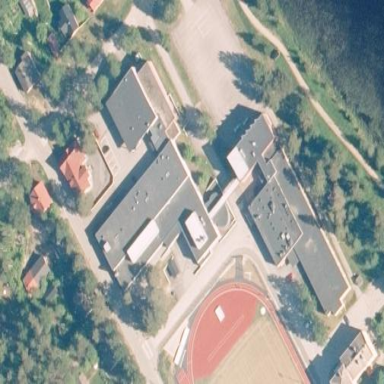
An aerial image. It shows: School building with flat roof.